Aerial crown-view tile of a tropical tree (Barro Colorado Island, Panama), acquired 20240716:
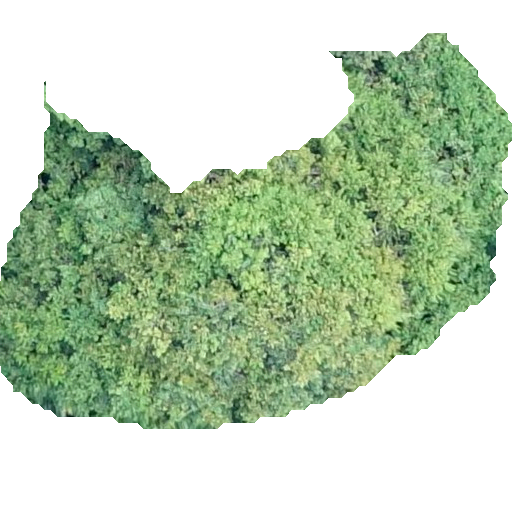
Species: Sloanea terniflora
GBIF accepted scientific name: Sloanea terniflora
Crown area: 206.425 m²